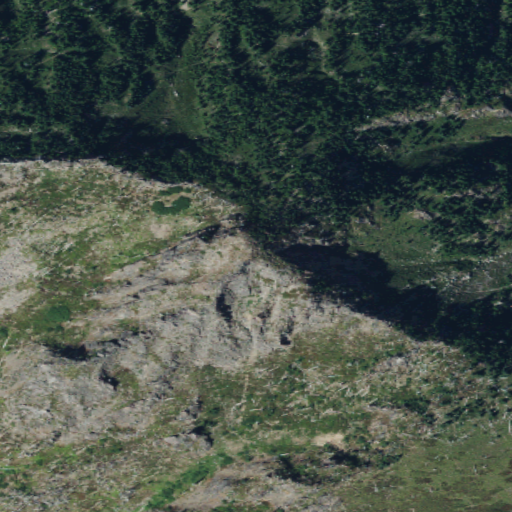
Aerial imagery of mountain in Washington named Minnie Peak containing evergreen forest and shrub